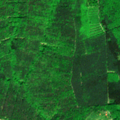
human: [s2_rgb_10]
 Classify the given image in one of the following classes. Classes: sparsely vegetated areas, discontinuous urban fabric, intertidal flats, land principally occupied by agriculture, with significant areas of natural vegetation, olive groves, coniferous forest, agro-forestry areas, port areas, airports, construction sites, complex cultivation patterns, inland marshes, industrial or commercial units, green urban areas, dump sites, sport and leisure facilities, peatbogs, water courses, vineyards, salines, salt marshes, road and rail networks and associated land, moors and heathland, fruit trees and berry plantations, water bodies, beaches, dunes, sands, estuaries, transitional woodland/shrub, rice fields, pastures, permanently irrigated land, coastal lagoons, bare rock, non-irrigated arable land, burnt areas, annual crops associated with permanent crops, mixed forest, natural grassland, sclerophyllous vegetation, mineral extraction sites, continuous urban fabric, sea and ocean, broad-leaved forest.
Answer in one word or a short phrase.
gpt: vineyards, pastures, broad-leaved forest, mixed forest